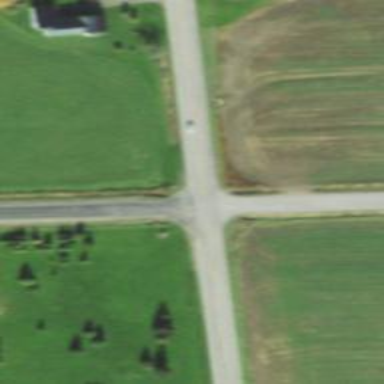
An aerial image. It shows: Unclassified road.